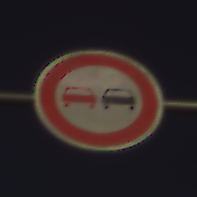
Verkehrszeichen: Ueberholverbot
Umgebung: Outdoor, Nature
Tageszeit: SunriseSunset
Wetter: Clear
Licht: Natural
Jahreszeit: NotSpecified
Kontrast: HighContrast